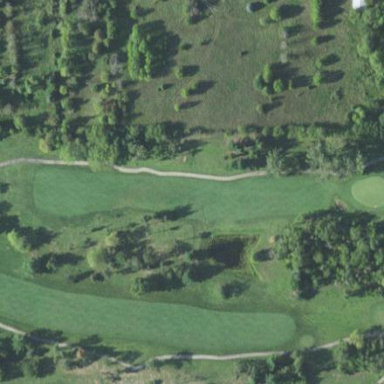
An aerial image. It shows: Rough area in golf course.